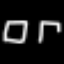
Label: square